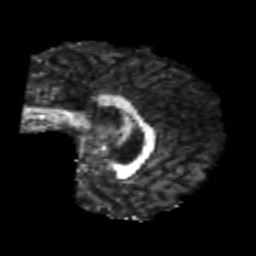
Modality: FA
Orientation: sagittal
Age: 20
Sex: male
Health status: healthy
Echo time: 0.074 s